Question: I try to make a bar plot for a logarithmic y axis. Unfortunately, there are no bars anymore, if I set the y-axis to be logarithmic. What can I do to achieve this? Is there a possibility to set the reference point (default seems to be zero) in the bar-function?
My code is:
'''
import matplotlib.pyplot as plt
import numpy as np
N=1000
sample=np.random.random_integers(1,10,N)
hist,bins=np.histogram(sample)
fig,ax=plt.subplots(figsize=(12,5),nrows=1,ncols=2,sharex=True,sharey=False)
ax[1].set_yscale("log")
ax[0].bar(bins[:-1],1.*hist/N,np.diff(bins))
ax[1].bar(bins[:-1],1.*hist/N,np.diff(bins))
plt.show()
'''
The output:

How to make the bars in the right panel?
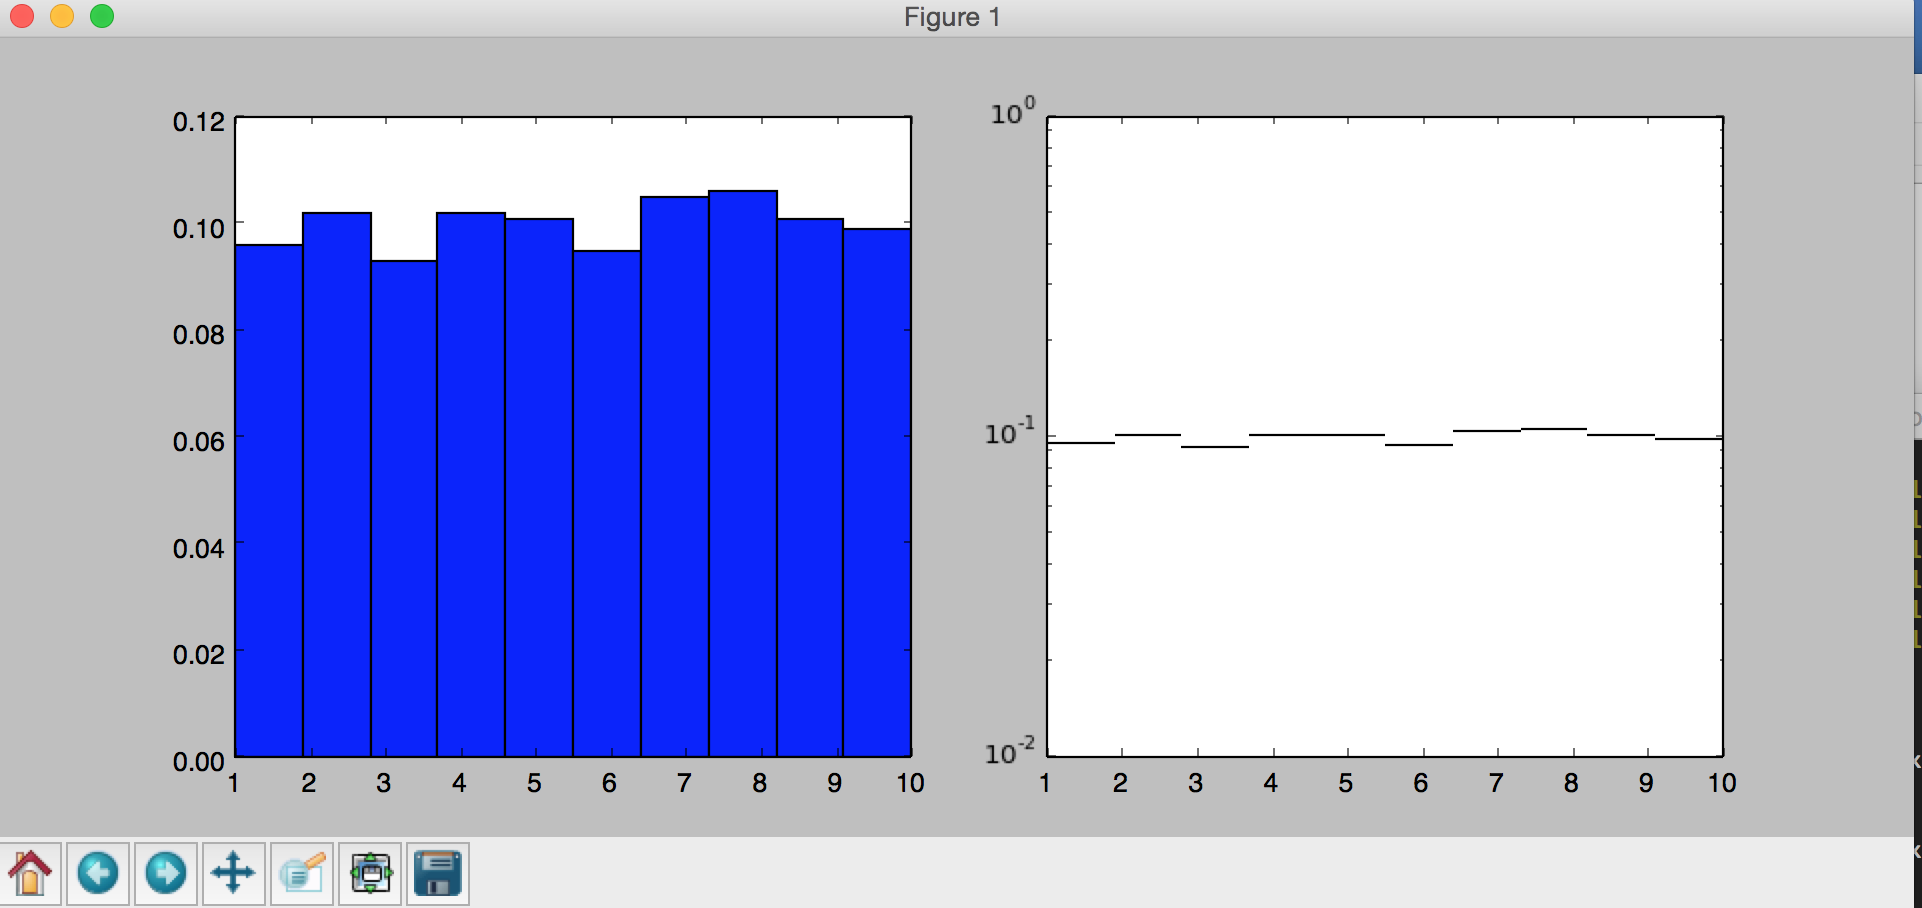
Answer: Try updating maptlotlib. Works for me with version 1.4.2.